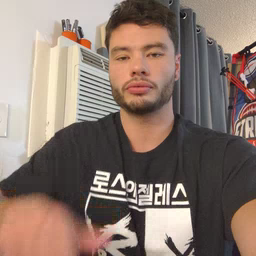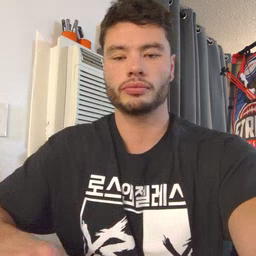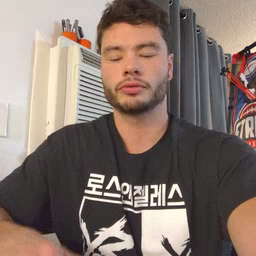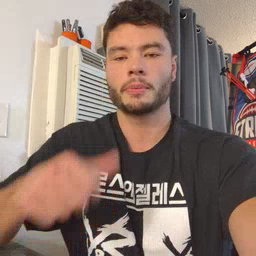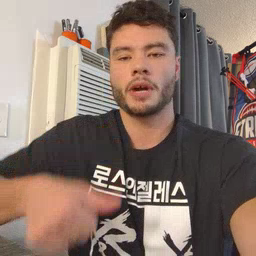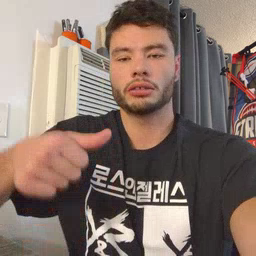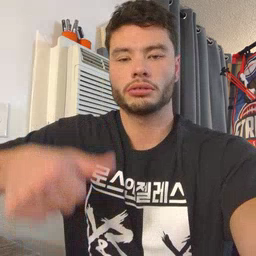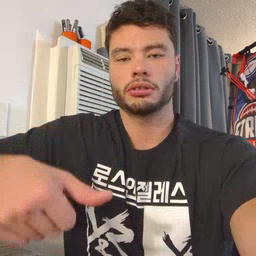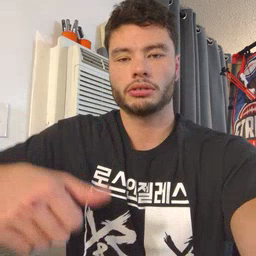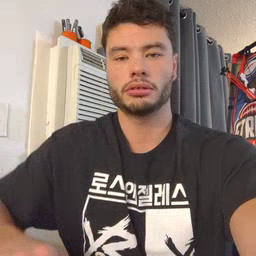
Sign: puzzle